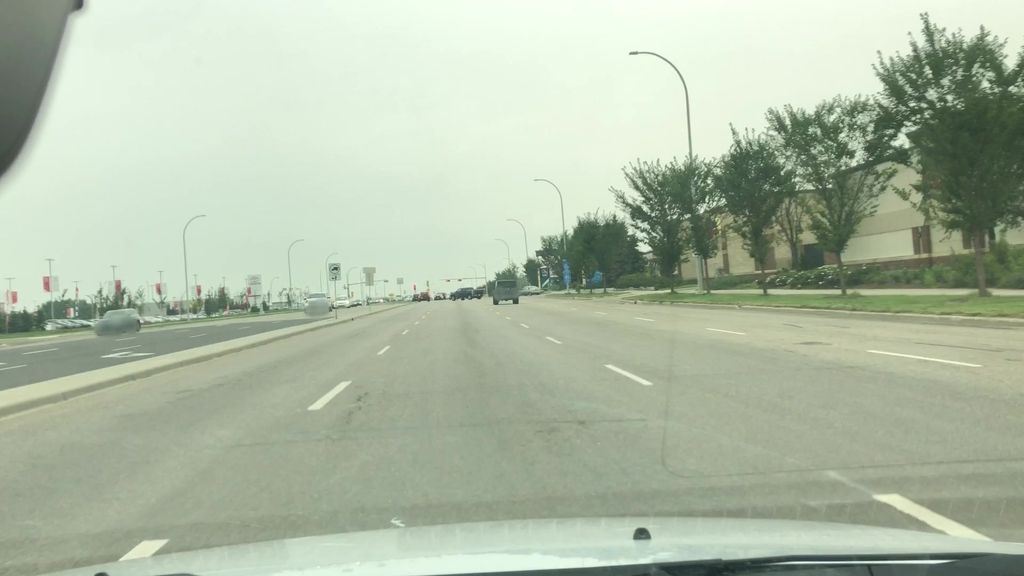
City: edmonton